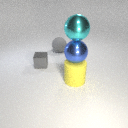
large yellow rubber cylinder in front of small gray metal cube